Field crop: maize
Growth stage: 2
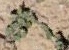
Species: convolvulus